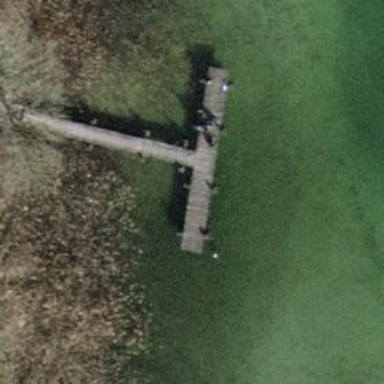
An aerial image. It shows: Man-made pier.